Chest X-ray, AP view. Patient: 22 years old, sex F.
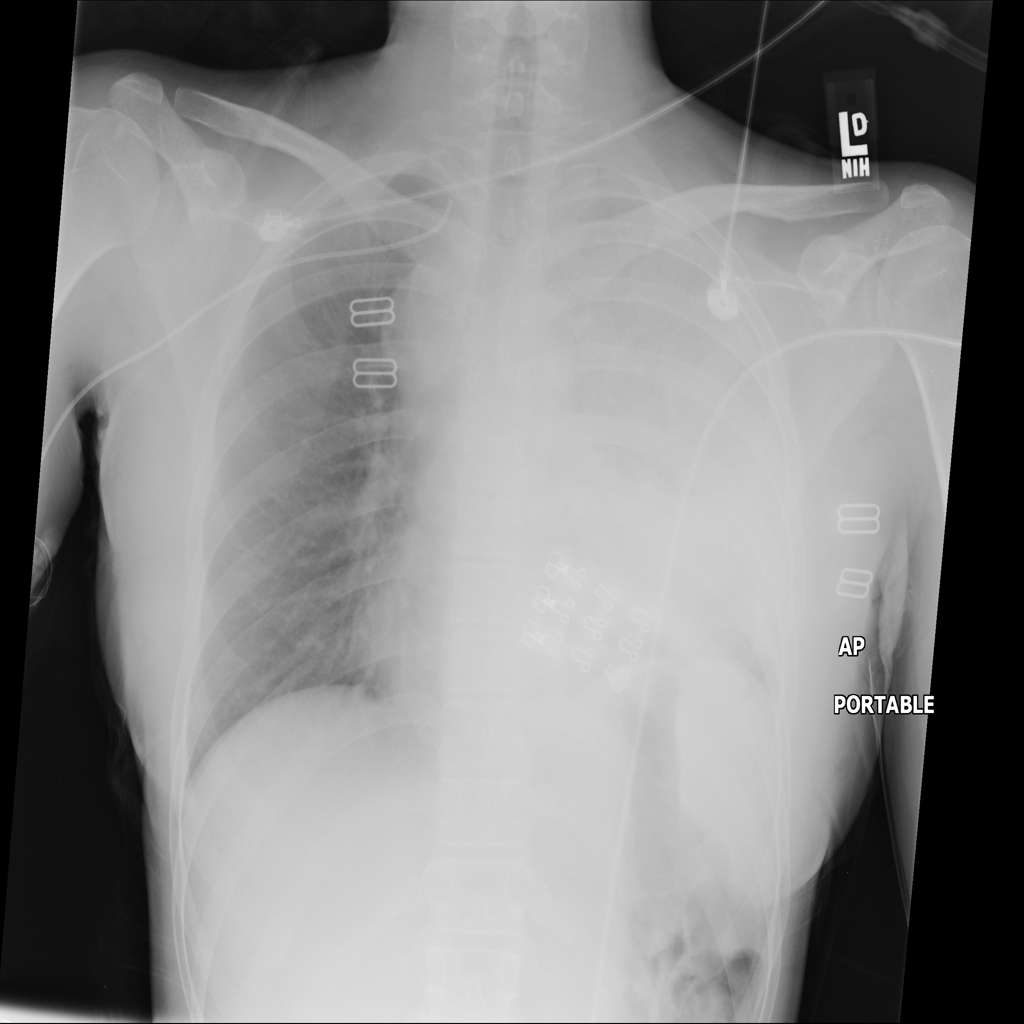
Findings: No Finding